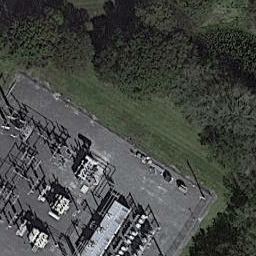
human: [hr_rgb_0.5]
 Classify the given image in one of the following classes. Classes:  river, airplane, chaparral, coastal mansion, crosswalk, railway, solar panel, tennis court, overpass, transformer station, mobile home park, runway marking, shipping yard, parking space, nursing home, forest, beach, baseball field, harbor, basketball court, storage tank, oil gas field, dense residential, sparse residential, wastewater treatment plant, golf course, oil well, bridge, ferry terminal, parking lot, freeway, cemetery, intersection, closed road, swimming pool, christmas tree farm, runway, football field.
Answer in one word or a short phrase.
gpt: transformer station